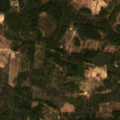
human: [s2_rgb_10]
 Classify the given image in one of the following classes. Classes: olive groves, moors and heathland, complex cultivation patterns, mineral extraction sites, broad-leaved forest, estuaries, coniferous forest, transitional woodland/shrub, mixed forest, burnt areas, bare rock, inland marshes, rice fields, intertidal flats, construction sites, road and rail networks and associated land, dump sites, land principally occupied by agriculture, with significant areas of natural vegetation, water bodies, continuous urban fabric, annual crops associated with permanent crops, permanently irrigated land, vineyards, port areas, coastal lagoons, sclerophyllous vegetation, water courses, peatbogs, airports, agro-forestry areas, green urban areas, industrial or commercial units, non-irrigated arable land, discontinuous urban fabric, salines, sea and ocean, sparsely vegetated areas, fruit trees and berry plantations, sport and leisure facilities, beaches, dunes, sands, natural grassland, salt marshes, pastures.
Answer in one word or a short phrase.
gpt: coniferous forest, mixed forest, transitional woodland/shrub